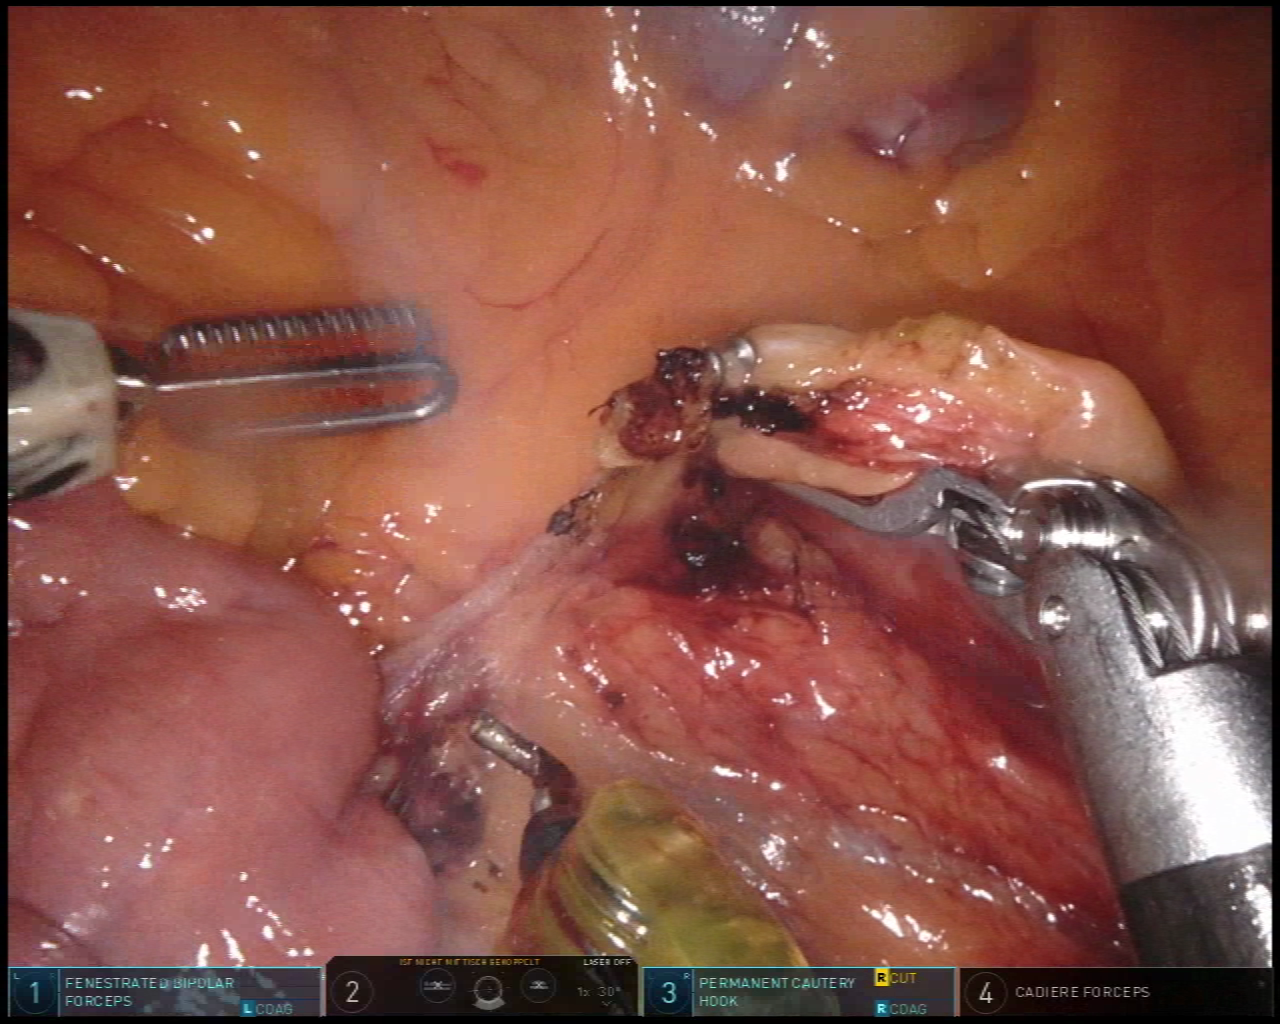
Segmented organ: small_intestine
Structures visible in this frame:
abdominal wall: no
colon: yes
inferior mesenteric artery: no
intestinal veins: yes
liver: no
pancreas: no
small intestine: yes
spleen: no
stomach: no
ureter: no
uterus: no
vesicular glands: no